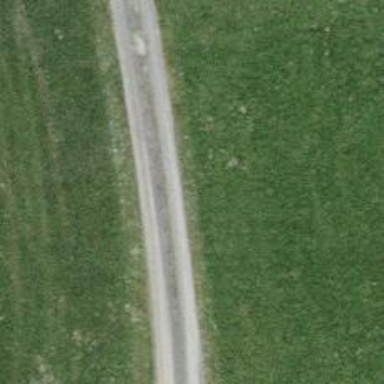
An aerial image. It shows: Paved track road with grade1 track type.